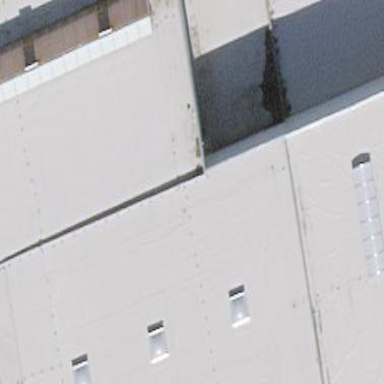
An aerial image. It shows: View of roof of building.